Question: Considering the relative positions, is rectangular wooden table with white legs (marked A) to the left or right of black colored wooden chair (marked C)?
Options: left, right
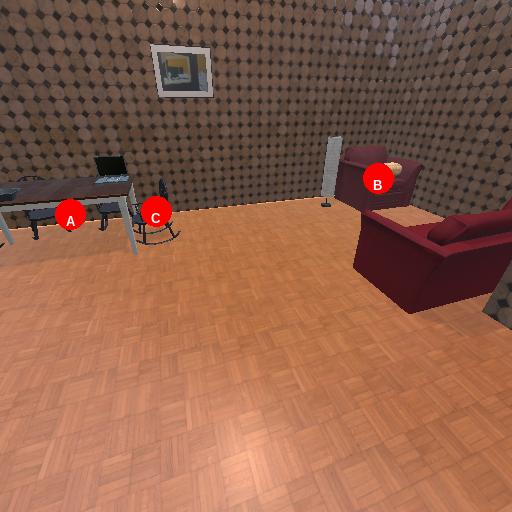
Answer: left